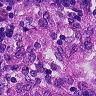
Metastatic tissue present: yes